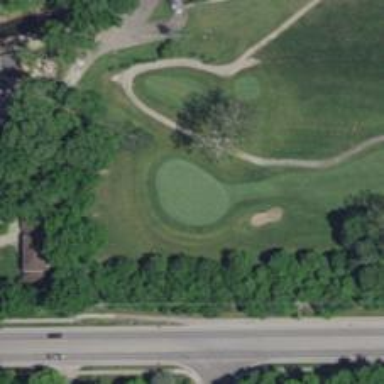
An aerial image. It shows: Golf hole.